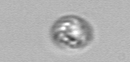
Label: Amoeba